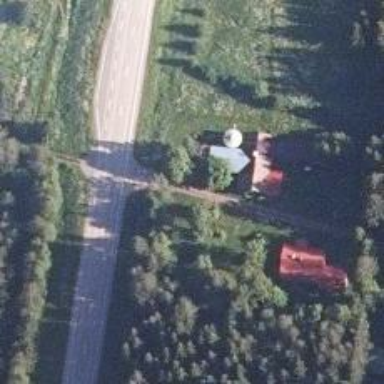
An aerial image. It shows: Simple road.